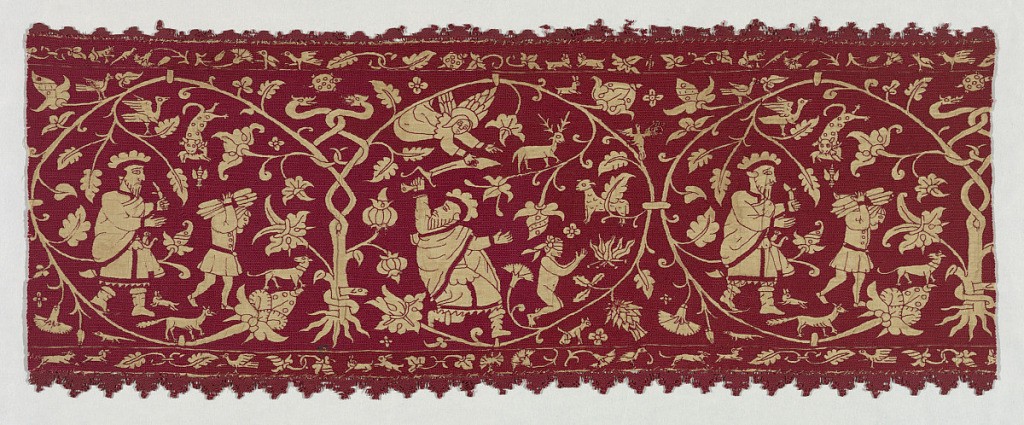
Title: Band
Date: late 16th–early 17th century
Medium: silk embroidery on linen foundation Technique: embroidered using back and long-armed cross stitches on plain weave Label: linen embroidered in silk with back and long-armed cross stitches
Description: Border of natural-colored linen embroidered in red silk;  the embroidery fills the background, and the figures are reserved in the foundation linen. Within a framework of entwined branches, two episodes from the story of Abraham and Isaac: Isaac gathering the firewood, and the Angel staying Abraham's sword. With upper and lower borders of birds, animals and flowers. Red needle lace edging top and bottom.